Question: I have this code:
'''
// Champion name and splash art
$endpointChampion = file_get_contents("https://global.api.riotgames.com/api/lol/static-data/BR/v1.2/champion/".$championMastery."?api_key=MYKEY");
$jsonChampion = json_decode($endpointChampion, true);
foreach ($jsonChampion as $champion) {
if (isset($jsonChampion['key'])) {
$championKey = $champion['key'];
}
}
'''
But this $championKey variable returns "o" and 3 warnings are prompted on screen:
I also tried to validate the entry, using 'isset()' but seems not work properly.
The $championMastery is retrieved here:
'''
$endpointMastery = file_get_contents("https://br.api.riotgames.com/championmastery/location/BR1/player/<PHONE>/champions?api_key=MYKEY");
$jsonMastery = json_decode($endpointMastery, true);
foreach ($jsonMastery as $mastery) {
$championMastery = $mastery['championId'];
$masteryLevel = $mastery['championLevel'];
}
'''

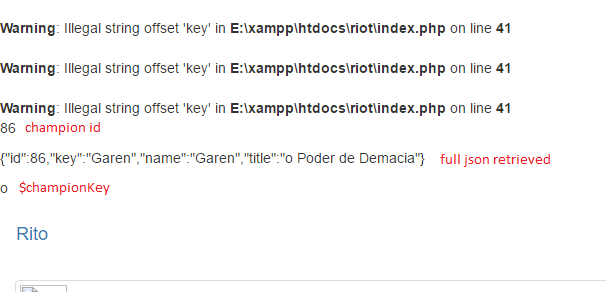
Answer: You are getting error because API returns one dimensional array and '$champion' is string value in 'foreach ($jsonChampion as $champion)'. Following can be fix:
'''
foreach ($jsonChampion as $champion) {
if (isset($jsonChampion['key'])) {
$championKey = $jsonChampion['key'];
}
}
'''
BTW,
'$jsonChampion' is one dimensional Array so you can retrieve '$championKey' without writing foreach loop as follows:
'''
if(is_array($jsonChampion) && isset($jsonChampion['key'])){
$championKey = $jsonChampion['key'];
}
'''